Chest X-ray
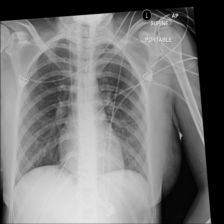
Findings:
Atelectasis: negative
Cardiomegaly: negative
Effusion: negative
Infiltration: negative
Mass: negative
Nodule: negative
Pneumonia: negative
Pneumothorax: negative
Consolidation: negative
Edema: negative
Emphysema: negative
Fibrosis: negative
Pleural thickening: negative
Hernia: negative